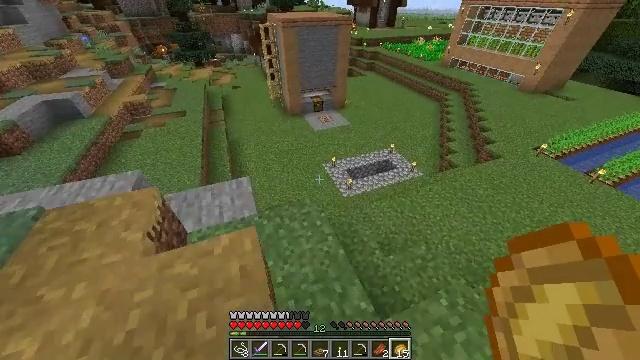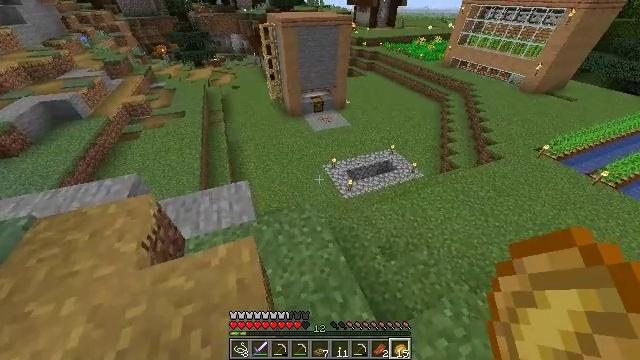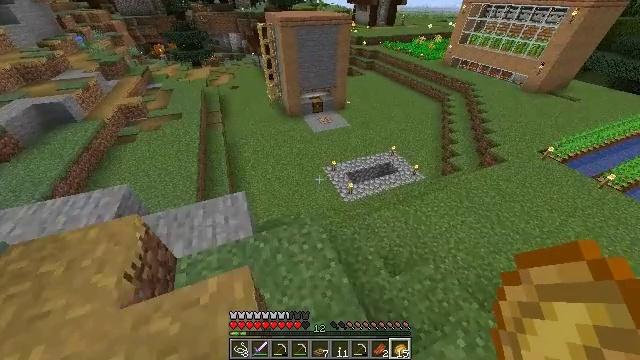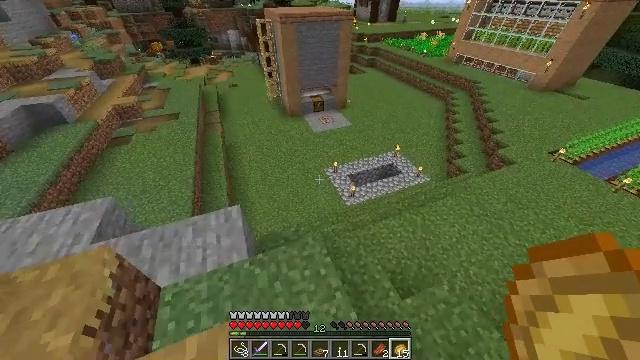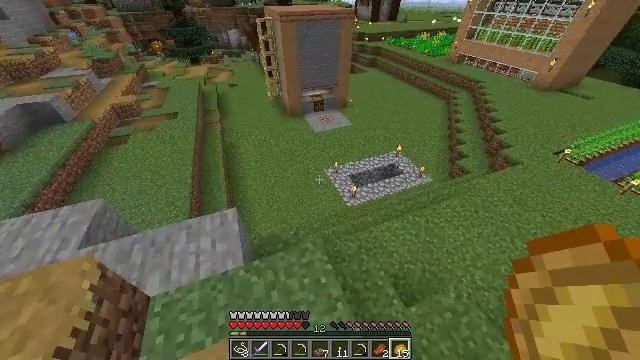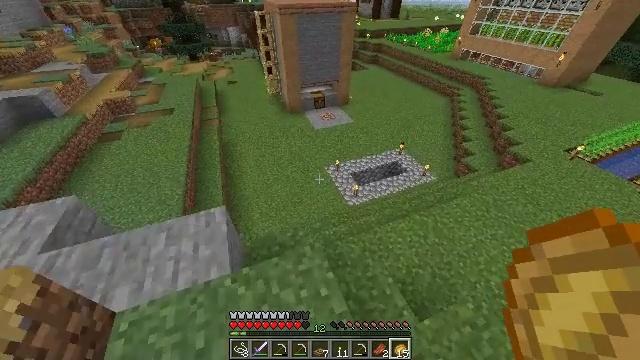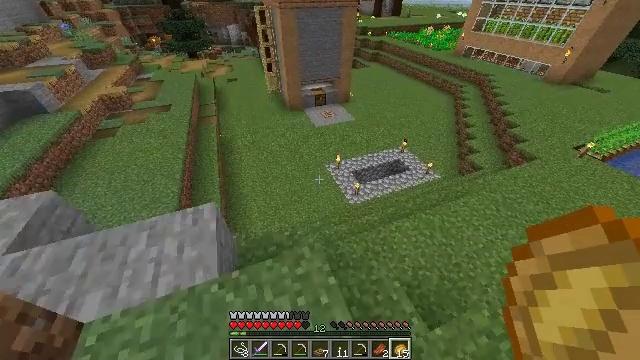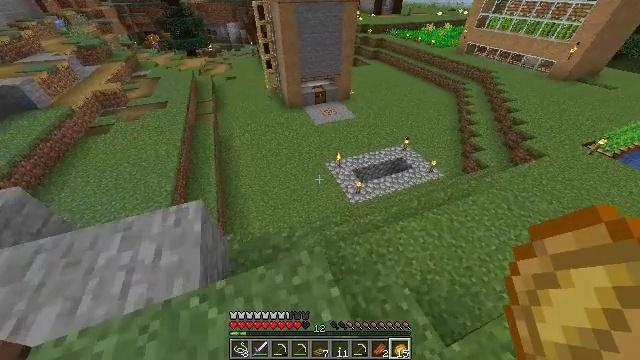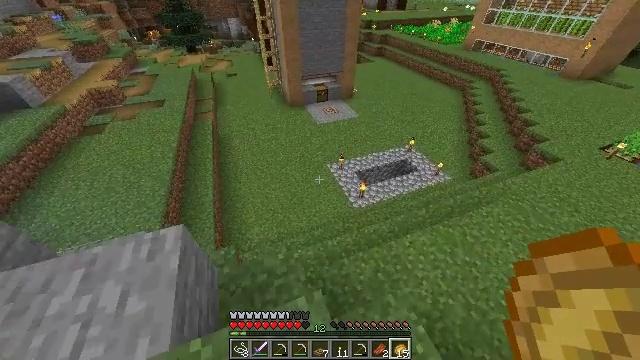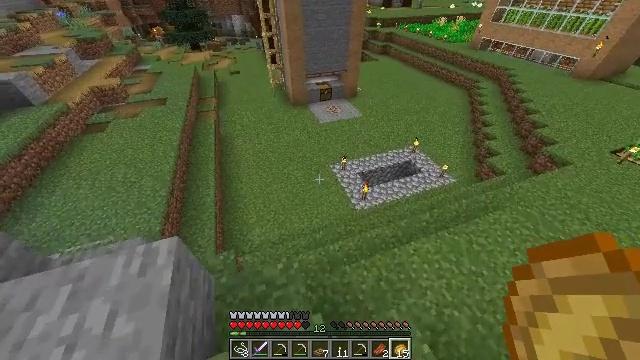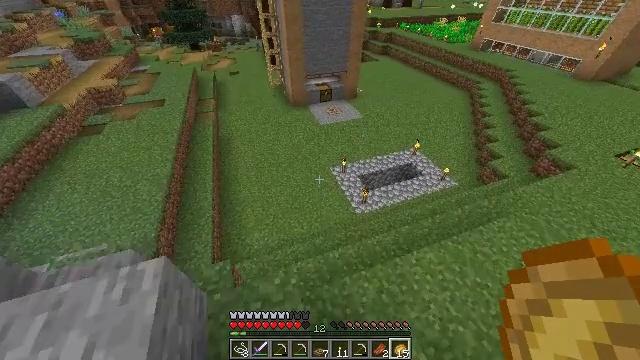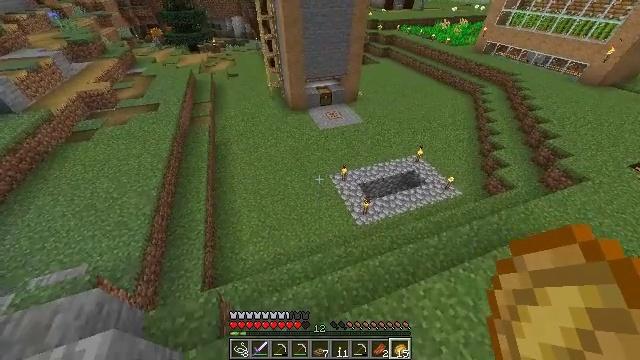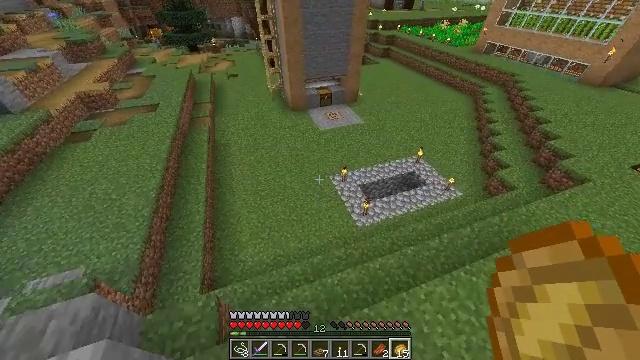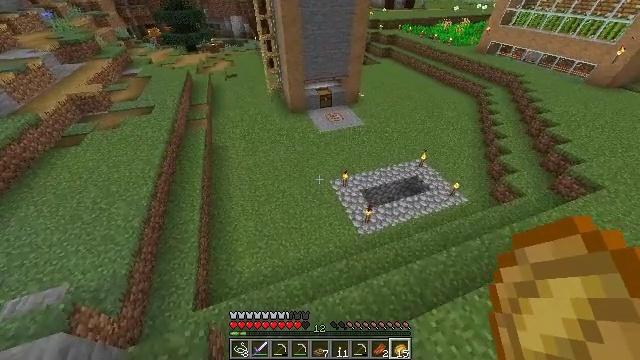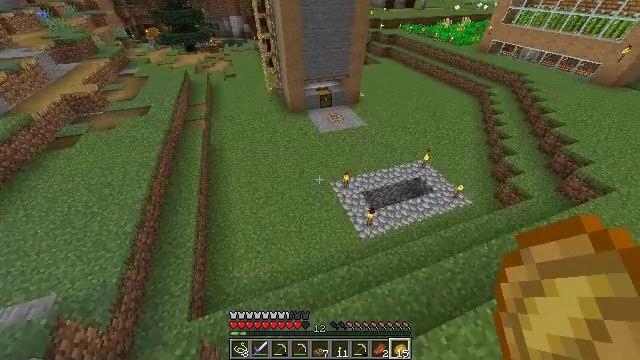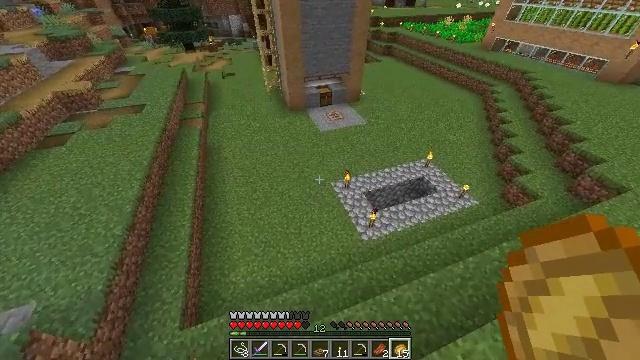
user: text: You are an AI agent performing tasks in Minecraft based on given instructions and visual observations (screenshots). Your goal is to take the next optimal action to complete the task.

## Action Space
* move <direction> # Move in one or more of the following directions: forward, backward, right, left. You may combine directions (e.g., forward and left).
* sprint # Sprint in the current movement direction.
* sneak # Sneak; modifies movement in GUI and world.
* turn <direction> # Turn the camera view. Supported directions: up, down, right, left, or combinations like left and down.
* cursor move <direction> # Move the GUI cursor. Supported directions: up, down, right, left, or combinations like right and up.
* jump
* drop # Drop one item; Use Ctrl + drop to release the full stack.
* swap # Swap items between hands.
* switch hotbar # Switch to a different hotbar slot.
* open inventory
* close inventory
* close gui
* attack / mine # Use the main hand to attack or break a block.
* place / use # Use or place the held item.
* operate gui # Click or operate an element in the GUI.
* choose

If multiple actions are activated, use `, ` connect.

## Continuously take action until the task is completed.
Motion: motion action
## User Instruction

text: Mine stripped jungle log.
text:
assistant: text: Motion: move forward
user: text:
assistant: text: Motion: move forward
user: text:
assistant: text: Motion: move forward, sprint
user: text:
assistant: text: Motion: move forward, sprint
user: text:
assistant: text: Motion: move forward, sprint
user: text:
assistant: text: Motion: move forward, sprint
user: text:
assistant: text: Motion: move forward
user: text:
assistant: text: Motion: move forward
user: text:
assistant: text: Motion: move forward
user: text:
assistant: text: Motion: move forward, sprint
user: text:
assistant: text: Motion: move forward, sprint
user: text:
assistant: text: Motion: move forward, sprint
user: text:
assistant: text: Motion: move forward
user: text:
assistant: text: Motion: move forward
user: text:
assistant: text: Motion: move forward, sprint
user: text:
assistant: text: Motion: move forward, sprint
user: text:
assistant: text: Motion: move forward, sprint
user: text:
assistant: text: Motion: move forward, sprint
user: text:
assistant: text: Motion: move forward
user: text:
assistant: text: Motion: move forward, turn up
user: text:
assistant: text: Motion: move forward, sprint, turn up
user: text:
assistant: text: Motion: move forward, sprint, turn up
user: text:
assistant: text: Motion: move forward, sprint, turn up
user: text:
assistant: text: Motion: move forward, turn up
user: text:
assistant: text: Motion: move forward, turn up
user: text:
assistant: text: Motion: move forward, sprint, turn up
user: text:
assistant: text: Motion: move forward, sprint, turn up
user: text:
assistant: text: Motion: move forward, sprint, turn up
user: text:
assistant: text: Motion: move forward, sprint, turn up
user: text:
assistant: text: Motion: move forward, sprint, turn up